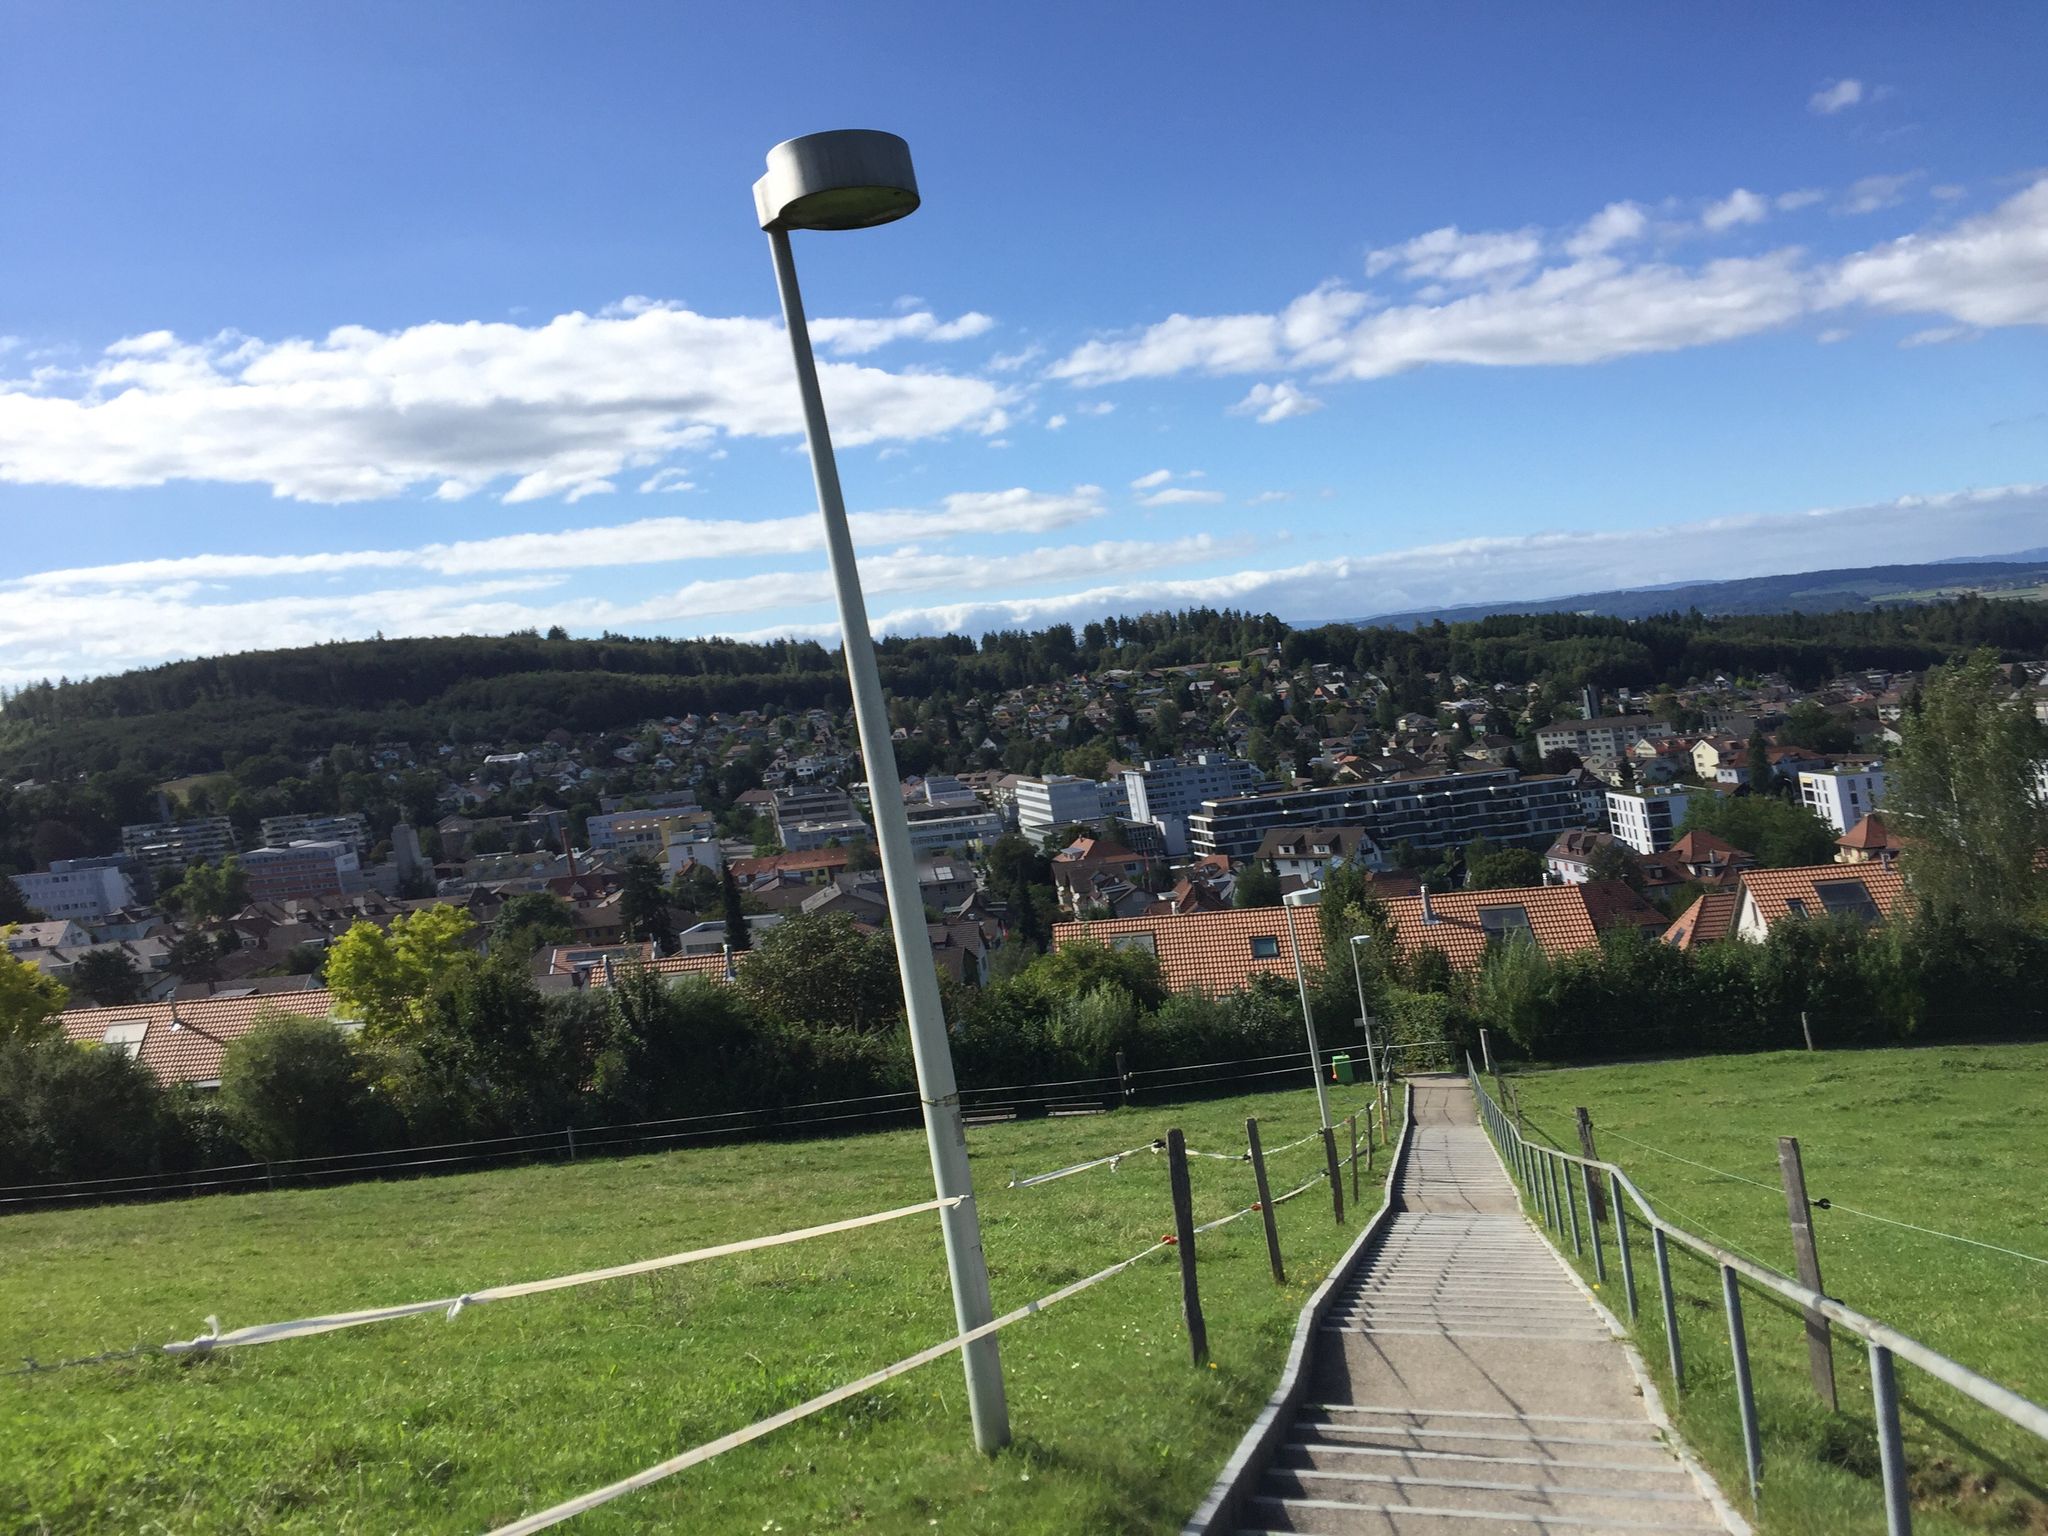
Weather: cloudy
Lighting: day
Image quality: good
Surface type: walking surface
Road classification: steps, service, path
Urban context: urban centre
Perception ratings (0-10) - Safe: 1.76, Lively: 3.06, Beautiful: 5.68, Boring: 9.49, Depressing: 8.01, Wealthy: 2.74